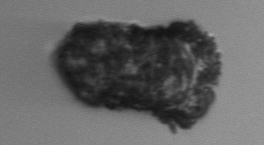
Label: Tintinnopsis